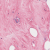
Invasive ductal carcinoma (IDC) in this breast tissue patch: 0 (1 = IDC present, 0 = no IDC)